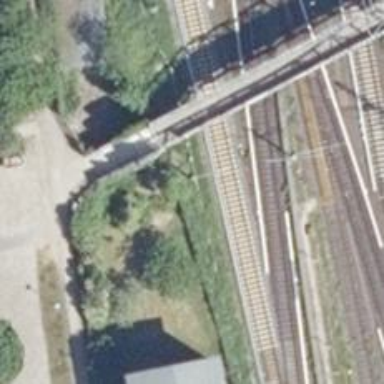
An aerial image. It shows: Concrete ramp.